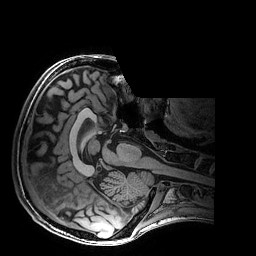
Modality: T1w
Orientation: axial
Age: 27
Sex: female
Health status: healthy
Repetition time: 2.53 s
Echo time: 0.0034 s